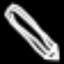
Label: pencil